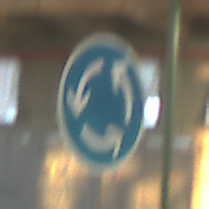
Verkehrszeichen: Kreisverkehr
Umgebung: Roofed, Special
Tageszeit: MorningAfternoon
Wetter: NotSpecified
Licht: Artificial
Jahreszeit: NotSpecified
Kontrast: MediumContrast